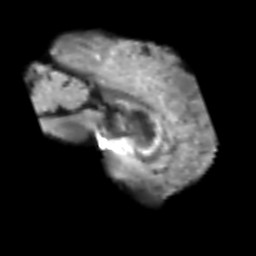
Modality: T2w
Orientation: sagittal
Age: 66
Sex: male
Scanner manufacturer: siemens
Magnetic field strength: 3 T
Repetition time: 6.1 s
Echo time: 0.101 s